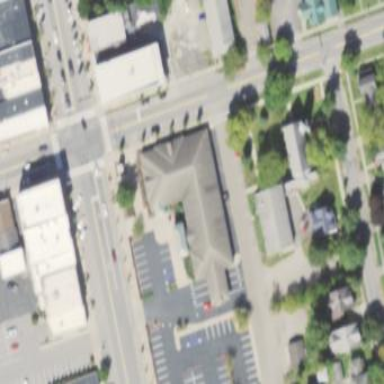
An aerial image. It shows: Bank building.